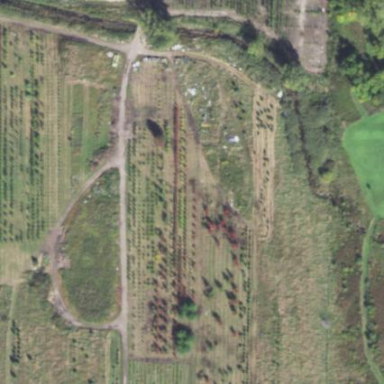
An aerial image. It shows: Plant nursery area.